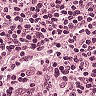
Metastatic tissue present: no